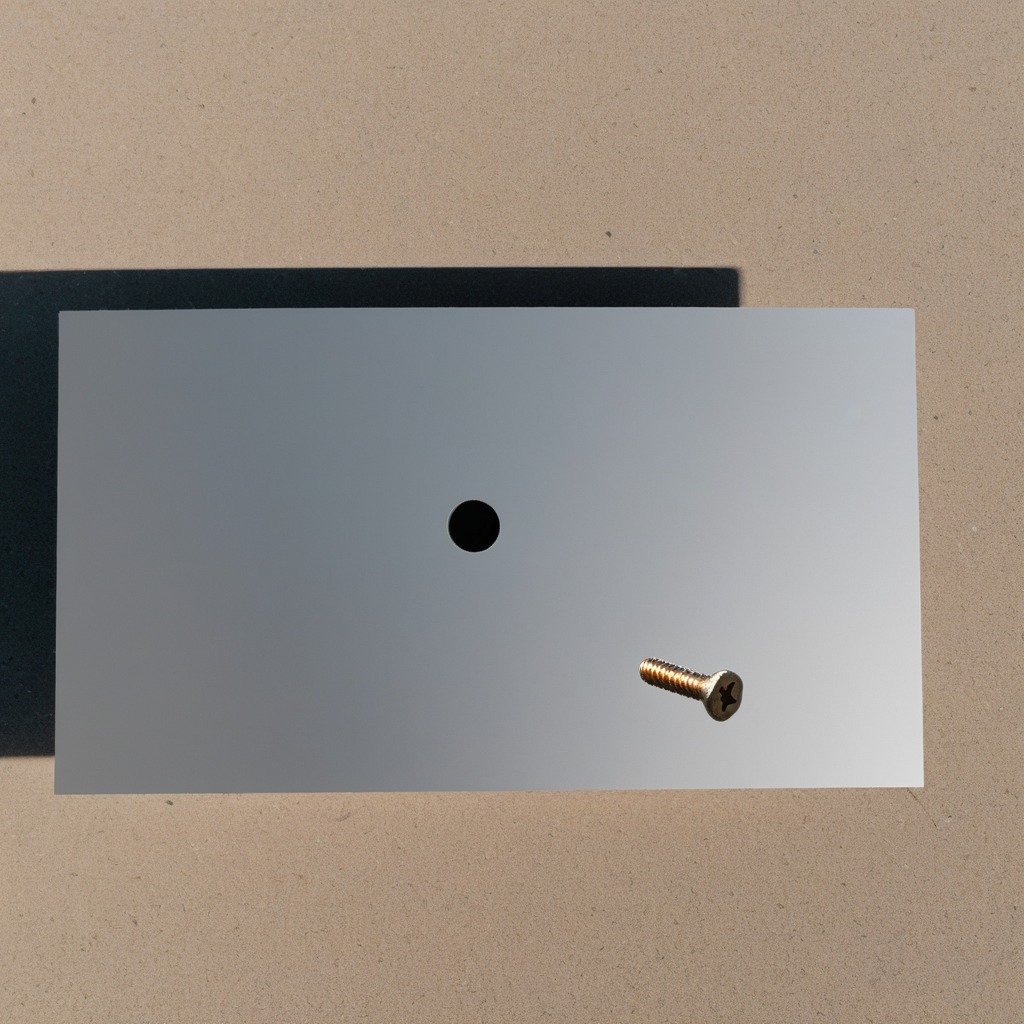
A metal screw lying on the table in a temporary outdoor tool station